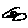
Label: smiley face